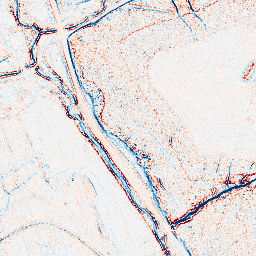
Category: edge_preserving
Decomposition family: anisotropic_diffusion
Decomposition parameters: iterations: 10
kappa: 30
gamma: 0.05
Upsampling method: edge_directed
Upsampling parameters: scale: 2
Upsampling scale: 2